Field crop: maize
Growth stage: 2
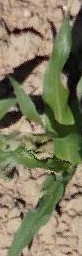
Species: maize